Aerial crown-view tile of a tropical tree (Barro Colorado Island, Panama), acquired 20240716:
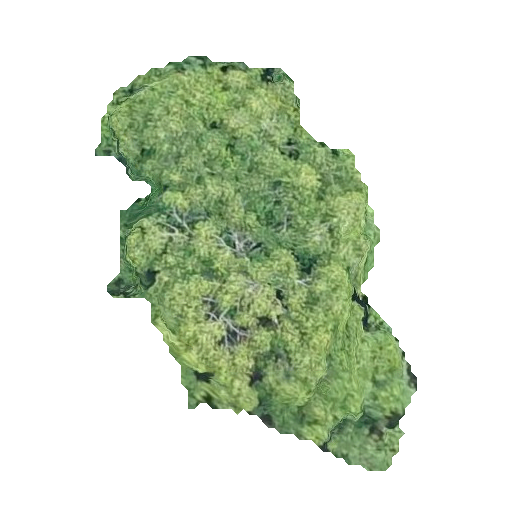
Species: Guatteria lucens
GBIF accepted scientific name: Guatteria lucens
Crown area: 128.703 m²